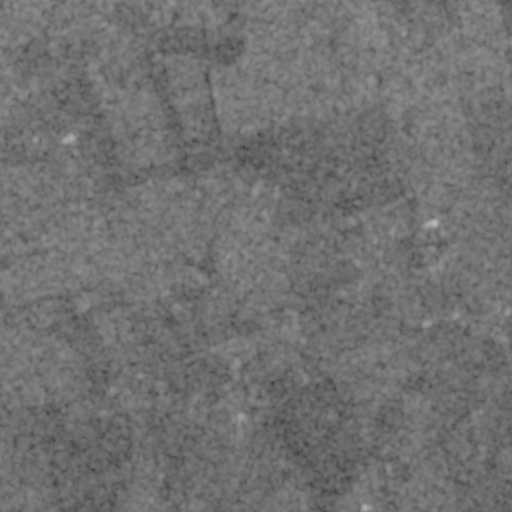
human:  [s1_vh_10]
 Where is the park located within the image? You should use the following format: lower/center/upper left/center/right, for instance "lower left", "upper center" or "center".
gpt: The park is located in the center right of the image.
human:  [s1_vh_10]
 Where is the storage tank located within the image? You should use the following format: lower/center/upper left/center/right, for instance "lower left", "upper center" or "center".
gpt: The storage tank is located in the lower right of the image.
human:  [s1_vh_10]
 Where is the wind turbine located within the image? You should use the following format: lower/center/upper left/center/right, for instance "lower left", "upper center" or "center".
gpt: The wind turbine is located in the upper left of the image.
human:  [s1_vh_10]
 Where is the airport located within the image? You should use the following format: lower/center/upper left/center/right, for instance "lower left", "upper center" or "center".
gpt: There is no airport in the image.

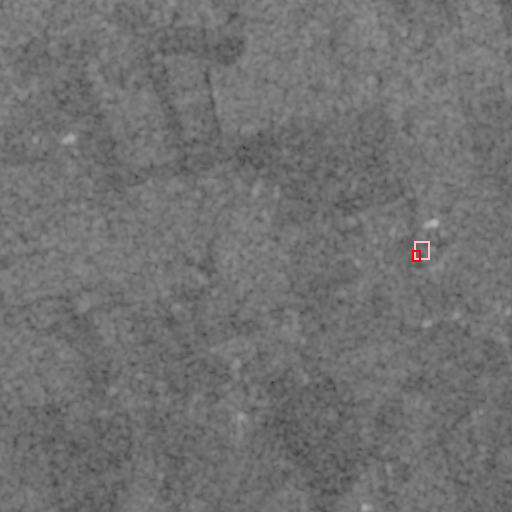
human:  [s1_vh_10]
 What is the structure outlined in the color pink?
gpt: The structure outlined in pink is a park.
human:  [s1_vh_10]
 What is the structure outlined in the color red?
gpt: The structure outlined in red is a parking lot.
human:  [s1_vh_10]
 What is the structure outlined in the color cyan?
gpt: There is no cyan outline.